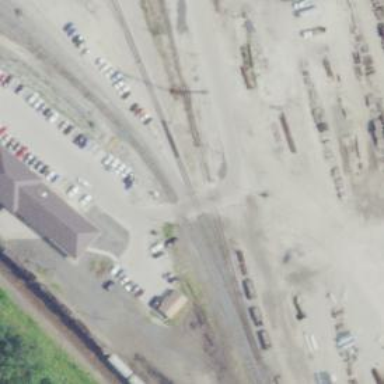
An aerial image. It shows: Railway siding for service.